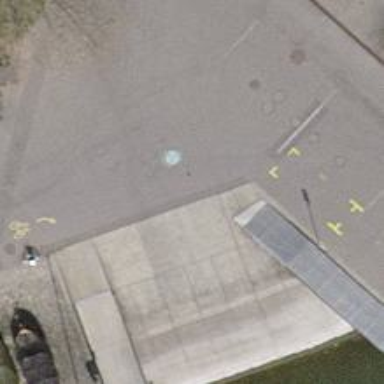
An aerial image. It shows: Slipway on leisure land.